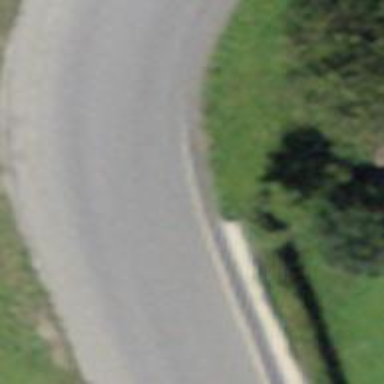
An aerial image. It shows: Tertiary road with asphalt surface and sidewalk on the left.